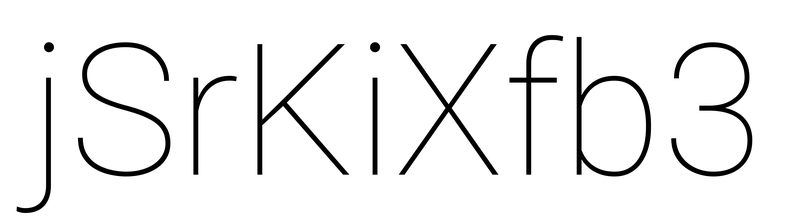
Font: Roboto_Thin